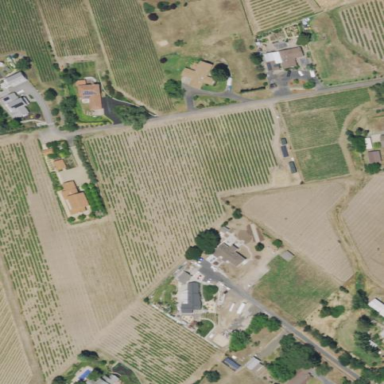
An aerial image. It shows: Vineyard growing wine grapes.